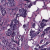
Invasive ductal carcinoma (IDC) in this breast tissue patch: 1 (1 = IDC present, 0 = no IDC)